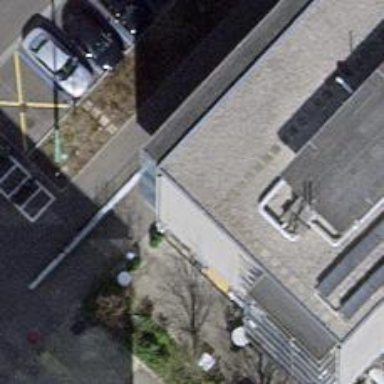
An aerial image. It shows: Restaurant.